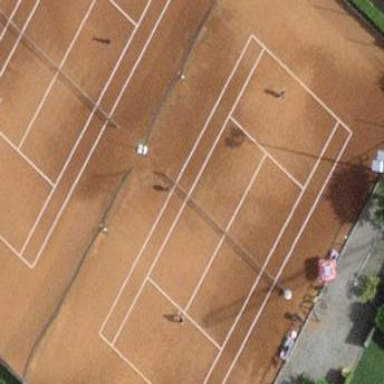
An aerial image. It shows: Tennis court on pitch designated for leisure land.